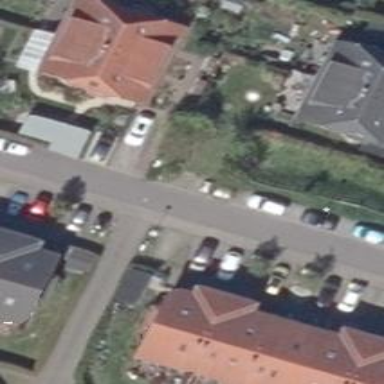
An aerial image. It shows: Living street.